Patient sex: F
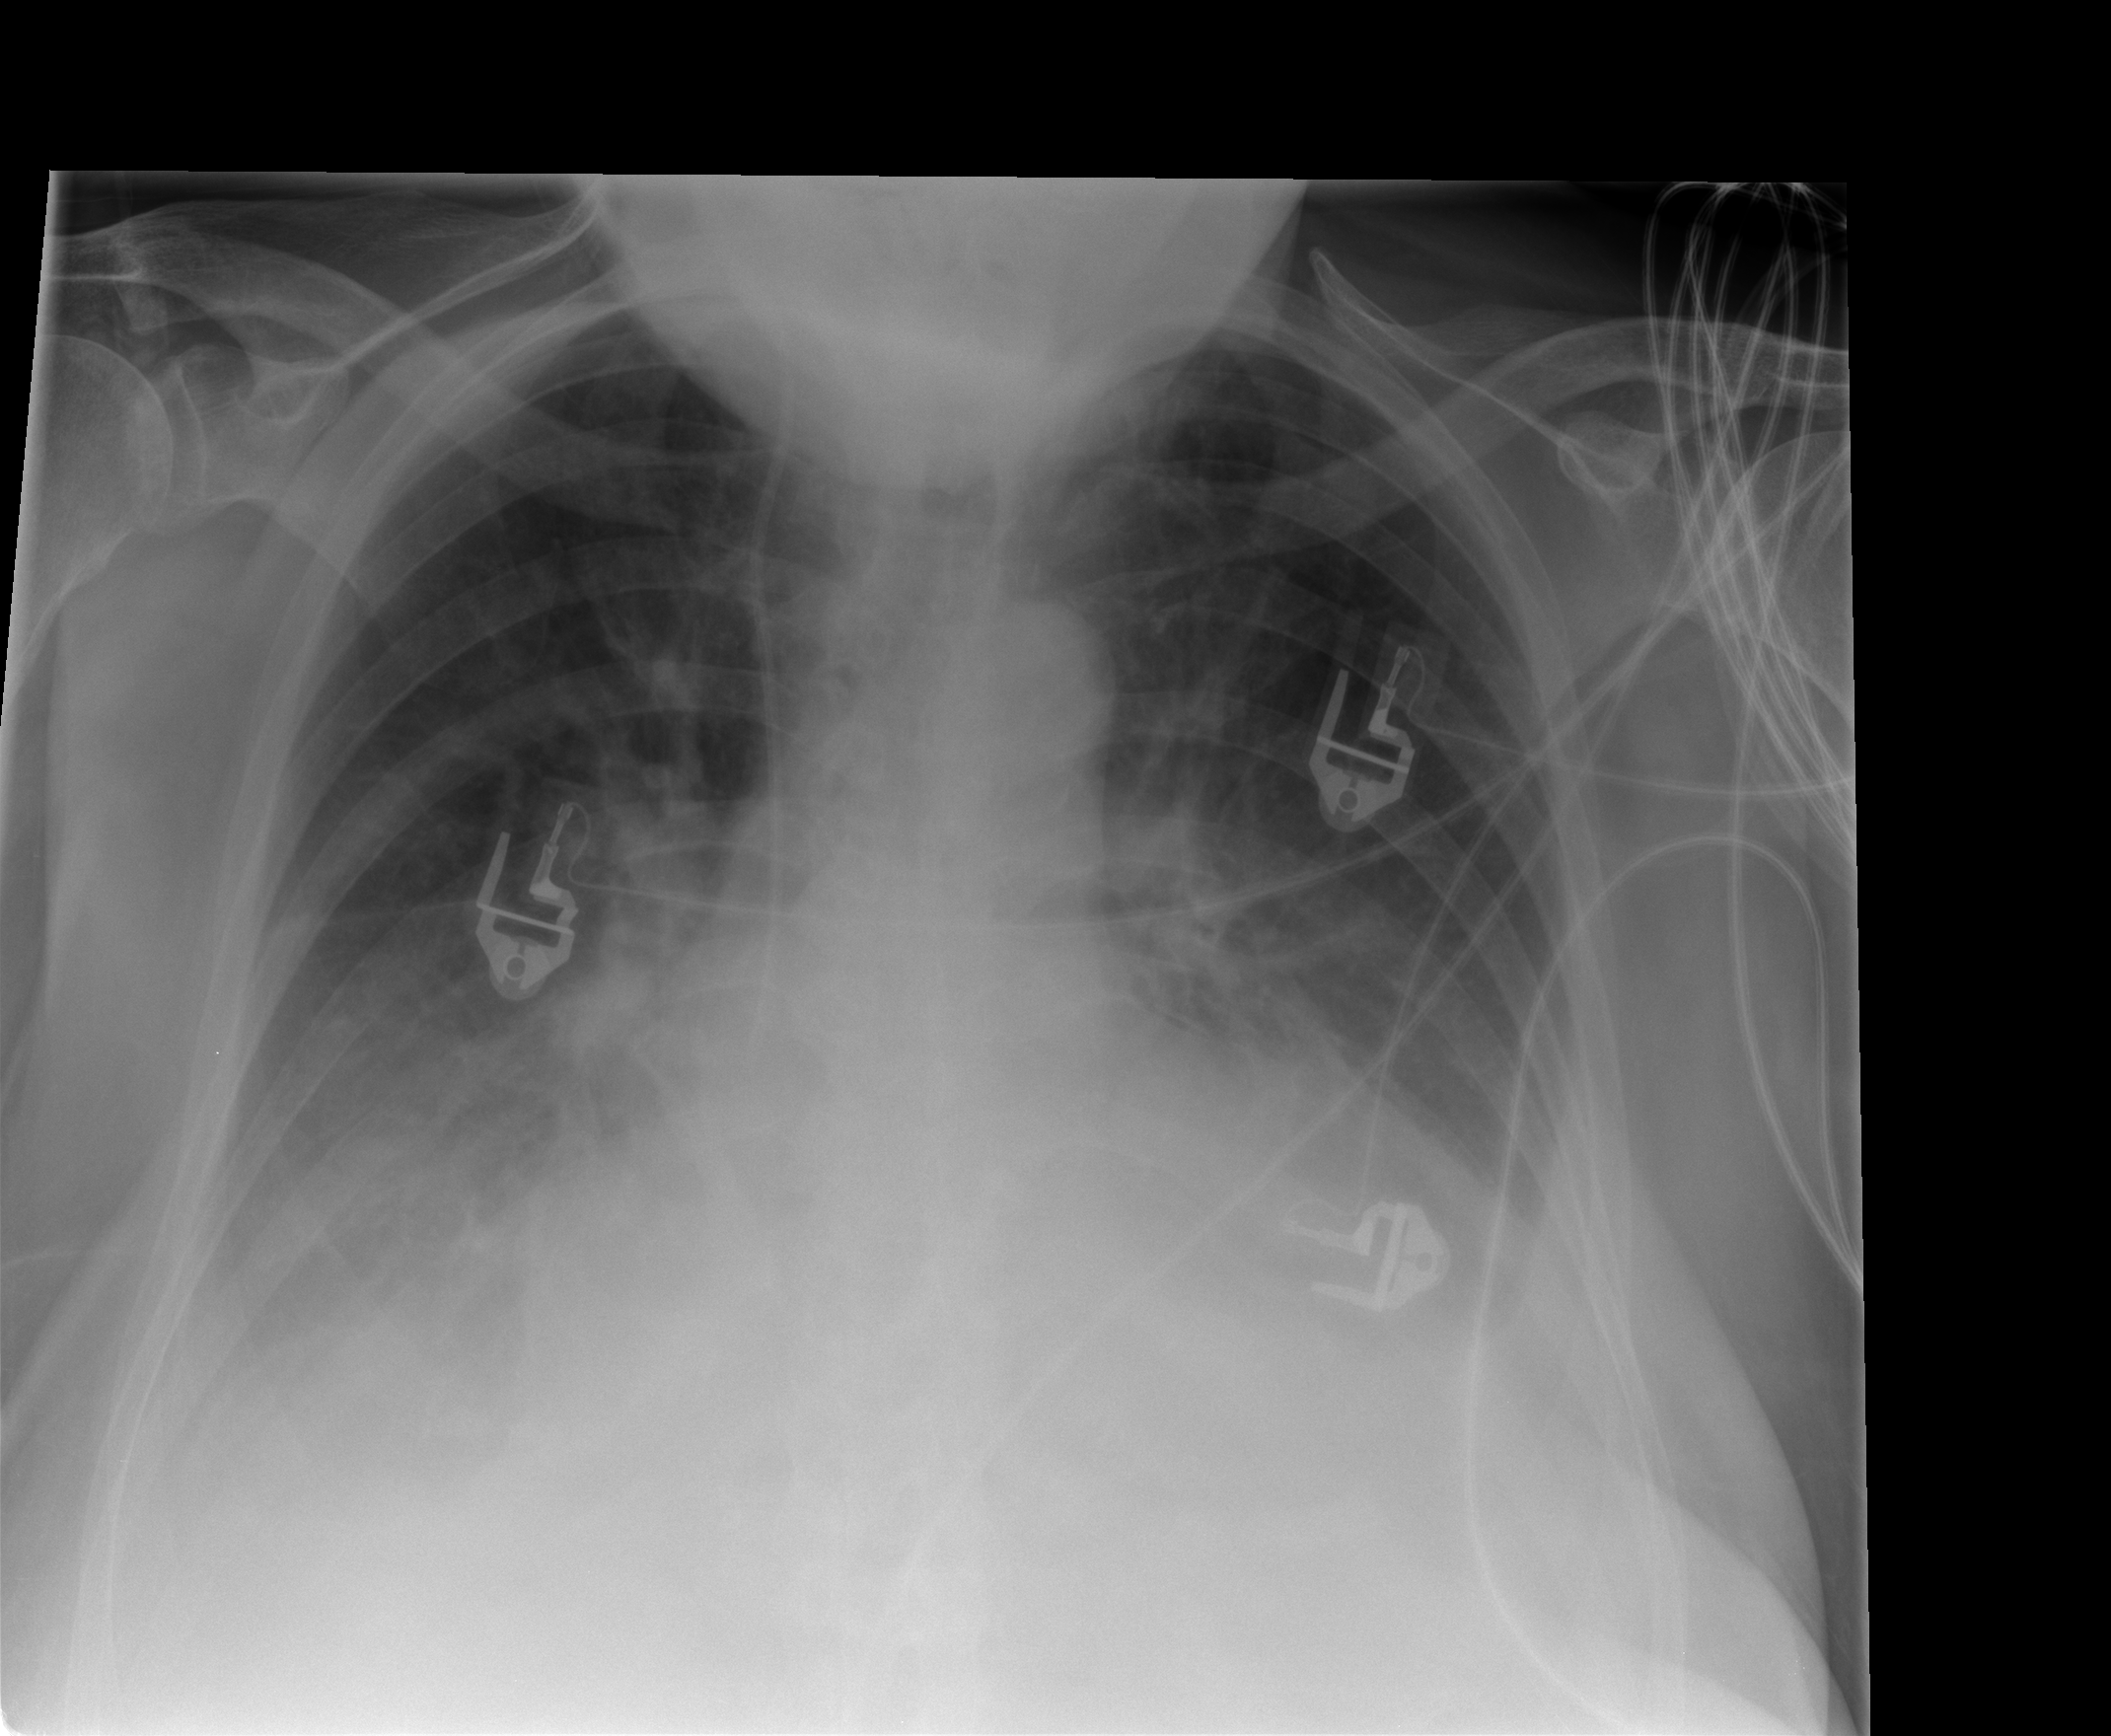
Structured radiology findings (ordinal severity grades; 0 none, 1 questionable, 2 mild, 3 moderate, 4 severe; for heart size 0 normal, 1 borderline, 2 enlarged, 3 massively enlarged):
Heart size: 2
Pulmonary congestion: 1
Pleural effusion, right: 2
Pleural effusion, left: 2
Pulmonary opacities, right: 0
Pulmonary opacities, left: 0
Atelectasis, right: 2
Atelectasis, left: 2